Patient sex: M
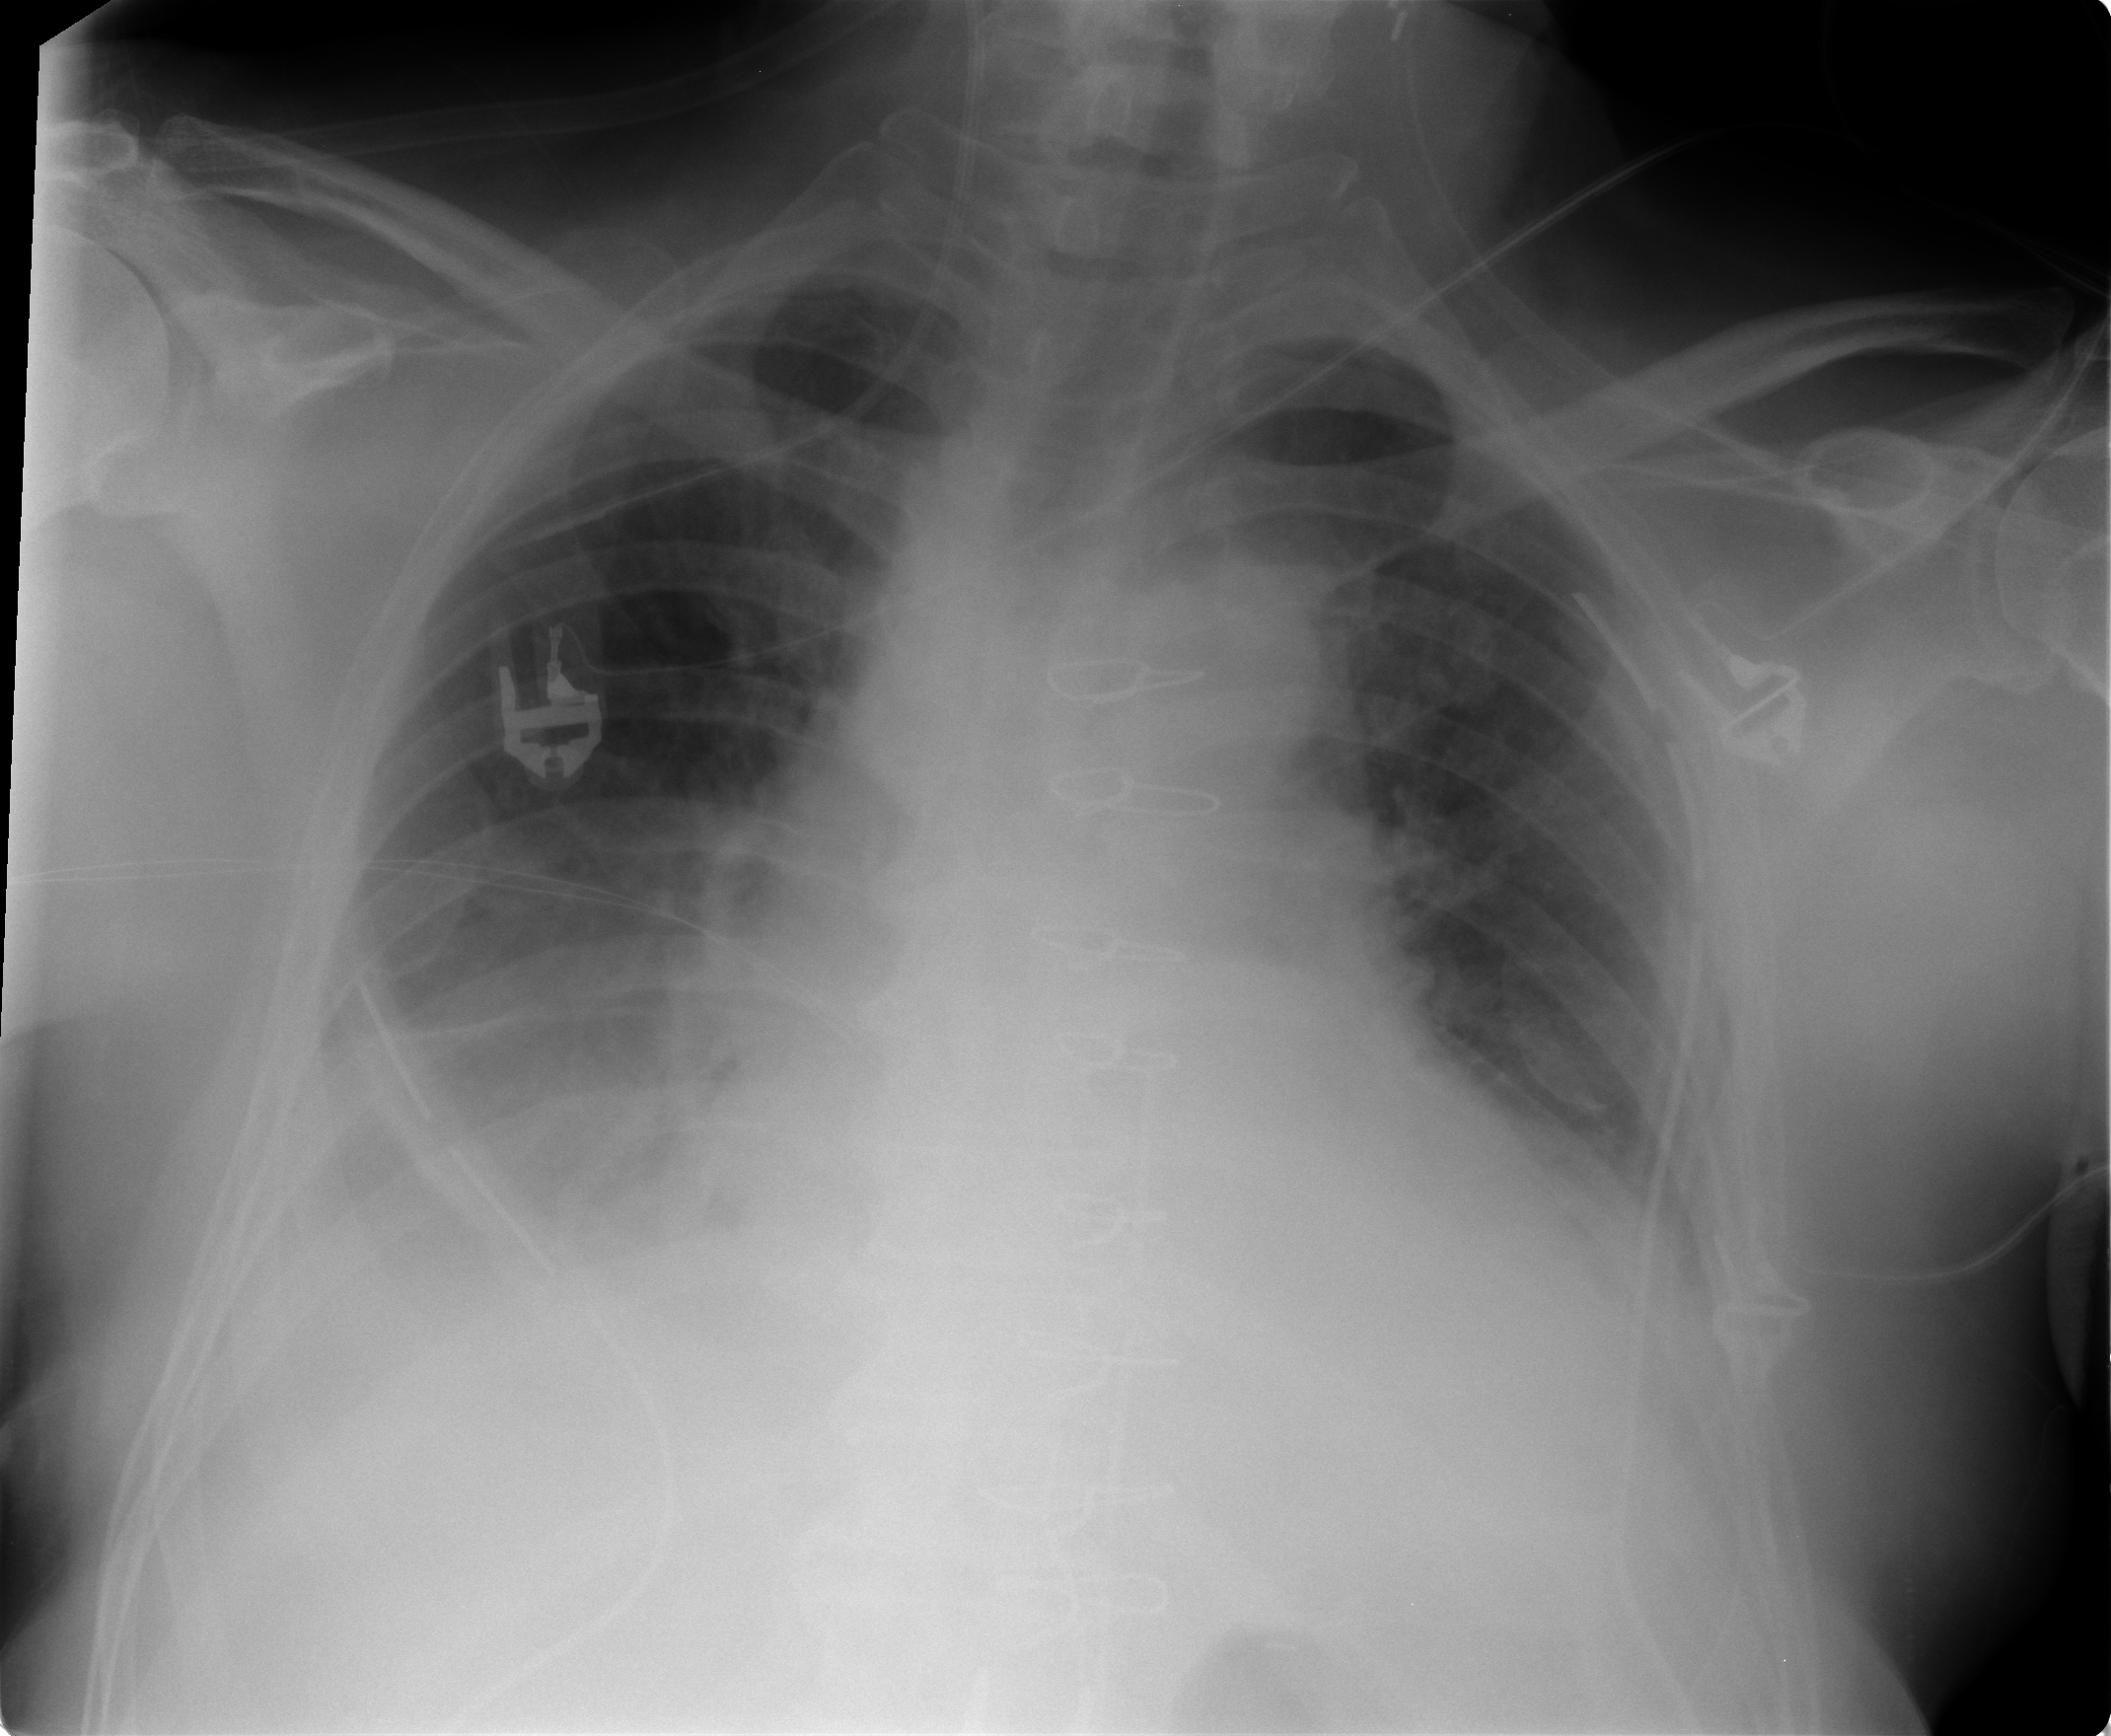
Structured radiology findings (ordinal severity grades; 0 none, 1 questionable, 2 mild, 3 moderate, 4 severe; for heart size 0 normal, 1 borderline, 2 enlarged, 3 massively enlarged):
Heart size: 2
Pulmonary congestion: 2
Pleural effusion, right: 2
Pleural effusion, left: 1
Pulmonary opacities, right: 0
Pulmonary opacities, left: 0
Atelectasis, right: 2
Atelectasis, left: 1